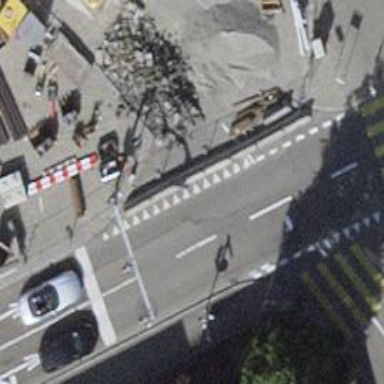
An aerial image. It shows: Road with traffic signals for signaling.